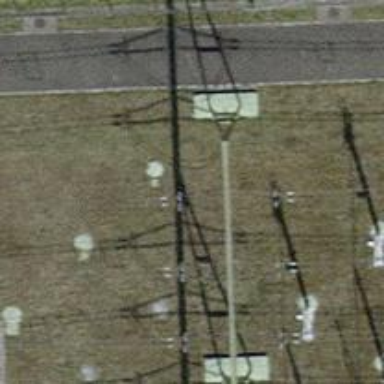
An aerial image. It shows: Insulator used in power systems.